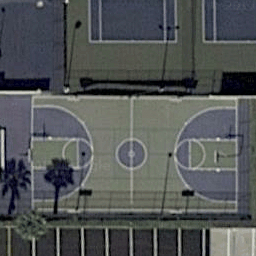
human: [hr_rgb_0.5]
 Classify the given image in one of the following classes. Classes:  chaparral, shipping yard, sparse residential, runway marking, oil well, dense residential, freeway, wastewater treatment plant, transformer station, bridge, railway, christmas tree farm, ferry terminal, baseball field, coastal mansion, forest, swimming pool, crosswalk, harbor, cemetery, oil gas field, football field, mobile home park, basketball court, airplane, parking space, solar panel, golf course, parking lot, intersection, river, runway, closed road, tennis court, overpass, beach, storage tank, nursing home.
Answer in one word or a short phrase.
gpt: basketball court